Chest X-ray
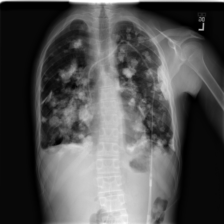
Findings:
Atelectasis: negative
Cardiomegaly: negative
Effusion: positive
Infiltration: negative
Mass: negative
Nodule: positive
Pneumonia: negative
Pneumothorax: negative
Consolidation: negative
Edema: negative
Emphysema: negative
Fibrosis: negative
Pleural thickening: positive
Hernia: negative